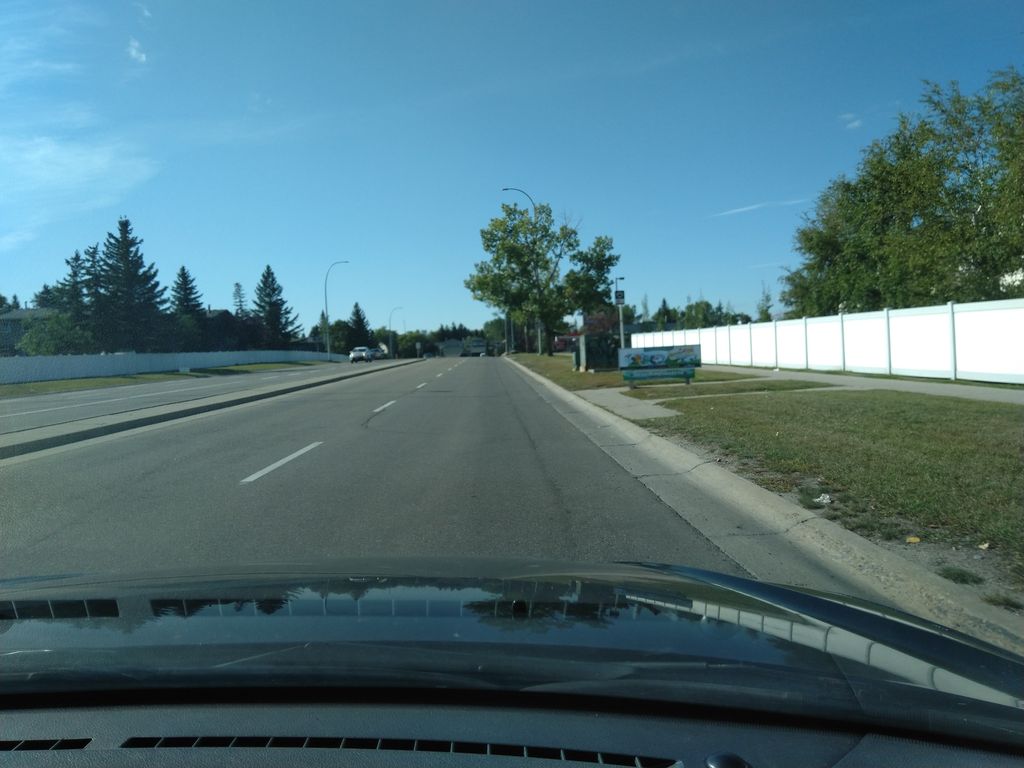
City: calgary